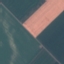
Land use / land cover: AnnualCrop